The trace is the raw vibration amplitude of a rotating bearing as a function of time. Classify the bearing condition as one of: normal, inner_race, outer_race, ball.
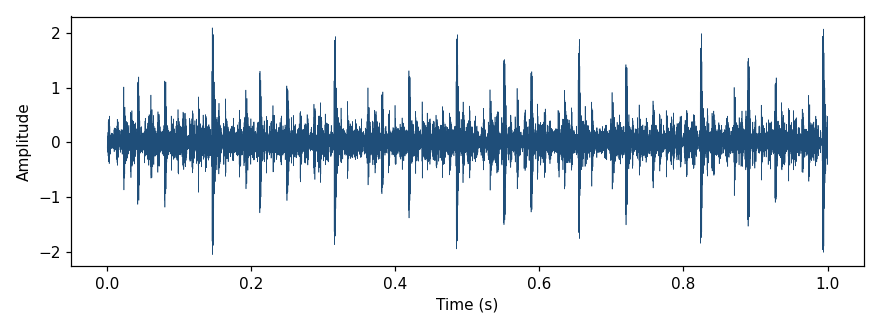
Answer: outer_race